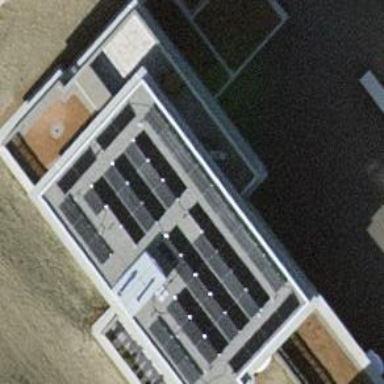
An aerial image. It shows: Solar power generator using photovoltaic panels.